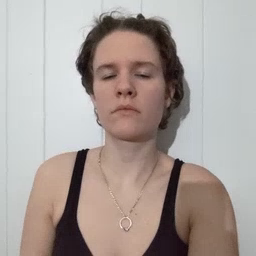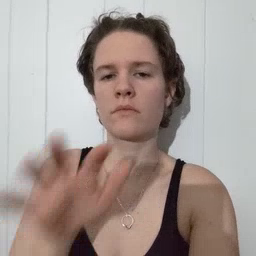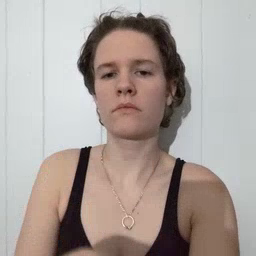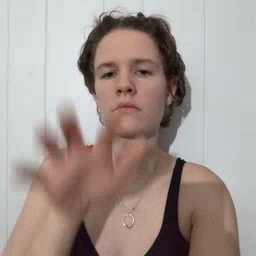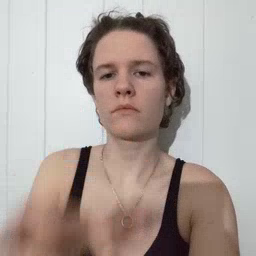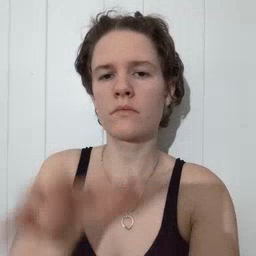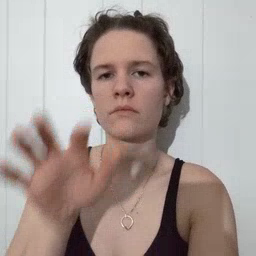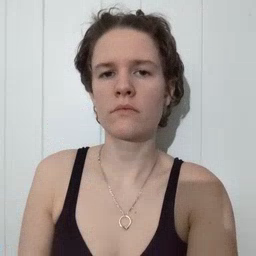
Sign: alligator